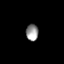
Tissue: prostate
Cell type: Fibroblasts
Senescence score: 0.8874
Nuclear area (px): 200
Mean DAPI intensity: 148.985